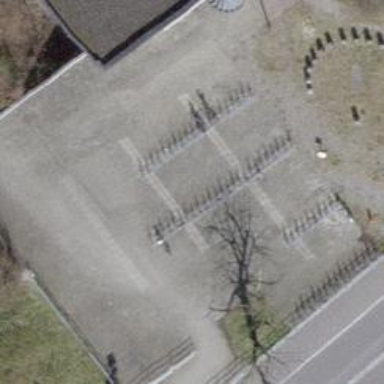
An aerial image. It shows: Bicycle parking area.